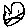
Label: cat